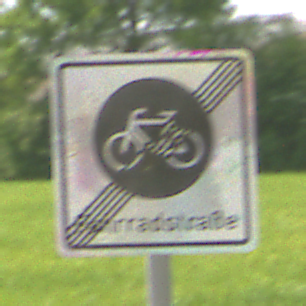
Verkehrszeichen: EndeFahrradstrasse
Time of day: Midday
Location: Outdoor (RoadRail)
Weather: PartlyCloudy
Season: NotSpecified
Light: Natural